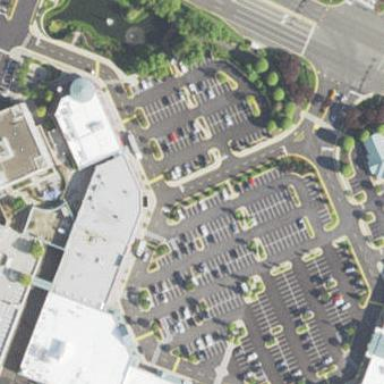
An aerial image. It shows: Retail area.